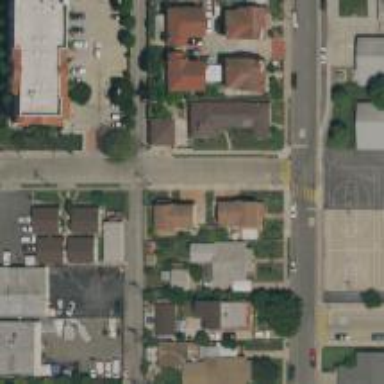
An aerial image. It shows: Alley classified as service road.